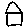
Label: house